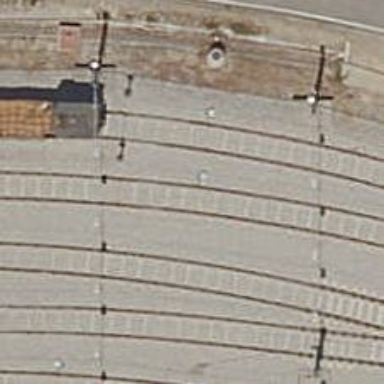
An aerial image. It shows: Yard with electrified contact lines.